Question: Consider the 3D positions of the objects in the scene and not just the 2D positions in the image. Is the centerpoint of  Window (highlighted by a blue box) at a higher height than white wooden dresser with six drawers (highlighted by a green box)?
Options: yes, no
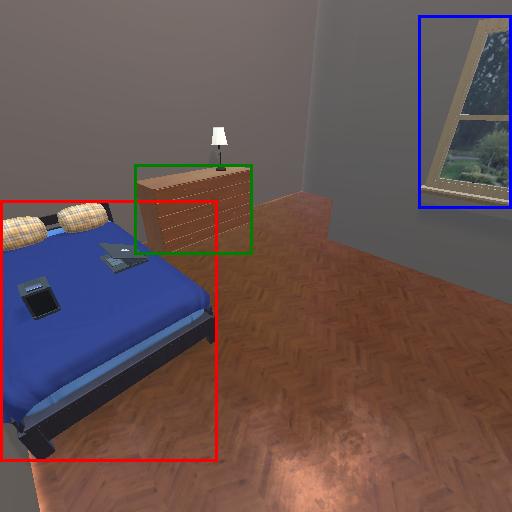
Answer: yes